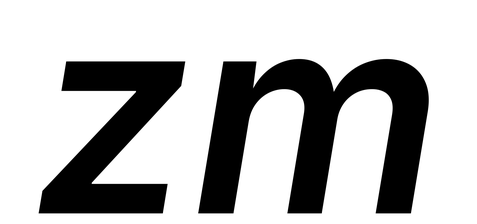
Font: Inter-Italic_SemiBold_Italic